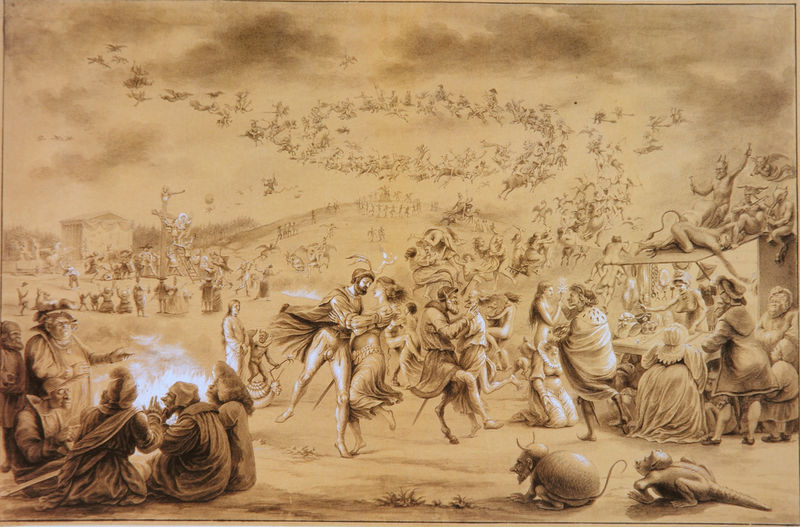
Titel: Walpurgisnacht: Faust und Mephisto auf dem Blocksberg
Künstler: Ludwig Gottlieb Carl Nauwerck
Standort: Schweinfurt
Institution: Museum Georg Schäfer
Schlagwörter: baum, berg, dunkel, feder, feuer, fuß, gruppe, himmel, körper, mann, nackt, schatten, umhang, vogel, weiß, wolken, frauen, landschaft, menschen, ocker, sitzen, bewegung, braun, frau, grau, haar, hell, hintergrund, hut, kleid, kreide, licht, mitte, männer, nacht, reden, schwarz, skizze, vordergrund, zeichnung, dach, gebäude, gras, haus, tier, tiere, weg, wiese, wolke, zaun, beige, fest, leute, menge, tanz, alt, bart, feier, gesichter, jung, kappe, falten, kleidung, stehen, feld, gräser, hügel, vögel, gehen, hütte, rauch, boden, land, gewand, mantel, gewänder, paar, bühne, musik, tanzen, rechts, renaissance, anhöhe, fliegen, kreis, pferd, pferde, turm, vogelschwarm, affe, engel, beine, schwanz, bein, hintern, perspektive, zwei, röcke, laufen, mauer, grafik, graphik, tag, monochrom, spazieren, bank, drehen, sepia, weisshöhung, figuren, luft, treppe, wehen, freude, tusche, panzer, unbekleidet, kreuz, links, flug, kohle, hinten, schwarm, vögeö, druck, viele, tumult, kreise, wirr, stand, grasbüschel, dämon, fräulein, ritter, kohlezeichnung, gestalten, komödie, einfarbig, apokalypse, fegefeuer, hölle, teufel, ekstase, fabel, wesen, mittelalter, märchen, fabelwesen, tonig, rötlich, schwänze, brocken, gaukler, hörner, gelblich, reigen, böcke, fee, schildkröte, phantasie, fantasie, ungeheuer, feen, phantasiewesen, tänzer, drachen, reptil, himmelfahrt, bacchanal, zelt, geschichten, blocksberg, dämonen, hexe, hexen, monster, affen, magie, paare, magier, vorne, circus, kirmes, schausteller, wandeln, irreal, hieronymus, bude, tiepolo, galgen, missgeburten, bosch, kreu, gomorra, sodom, lagerfeuer, sünden, erzählen, röthel, freier, gürteltier, hieronimus, extase, flohmarkt, hironimus, carton, fabelfiguren, fantastisch, hexensabbat, hieronymos, hironimusch bosch, hyronimus, hyronimus bosch, höllenhunde, hügl, kreaturen, laster, menschentiere, mumsik, plagen, röttel, röttelzeichnung, tuefel, unzucht, vormalung, walpurgis, walpurgisnacht, verzaubert, wallpurgis, geschichtenerzähler